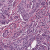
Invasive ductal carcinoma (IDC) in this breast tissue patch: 1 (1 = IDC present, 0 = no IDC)